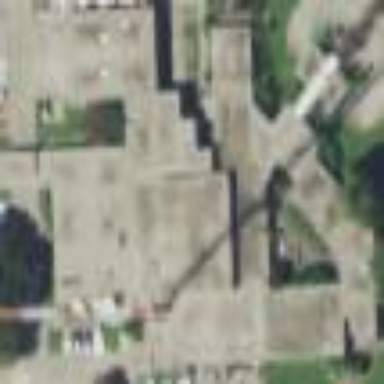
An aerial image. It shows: Television studio building.